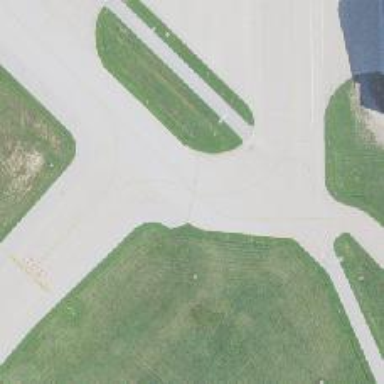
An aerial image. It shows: View of taxiway at the airport.